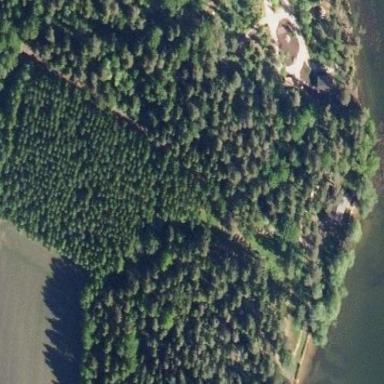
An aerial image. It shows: Serene woodland landscape.